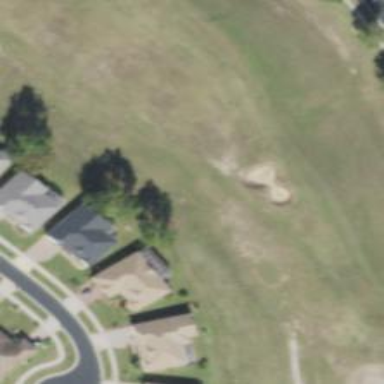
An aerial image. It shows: Grassy area designated as golf fairway.